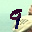
Label: 9